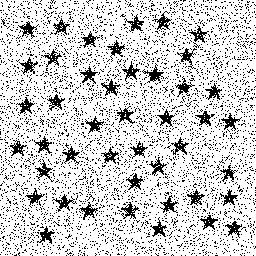
Squares: 0
Triangles: 0
Stars: 44
Total shapes: 44